Field crop: tomato
Growth stage: 1
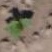
Species: solanum